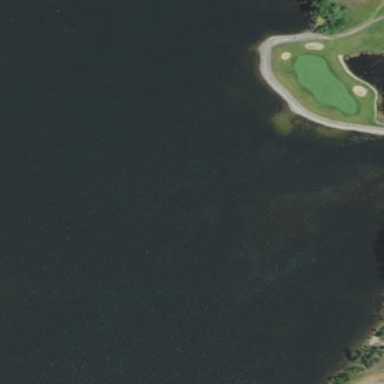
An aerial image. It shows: Water hazard on golf course.